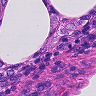
Metastatic tissue present: yes